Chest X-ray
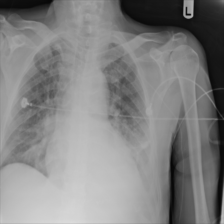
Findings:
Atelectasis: negative
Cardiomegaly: negative
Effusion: negative
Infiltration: negative
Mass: negative
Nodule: negative
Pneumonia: negative
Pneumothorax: negative
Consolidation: negative
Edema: negative
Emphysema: negative
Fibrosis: negative
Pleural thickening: negative
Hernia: negative